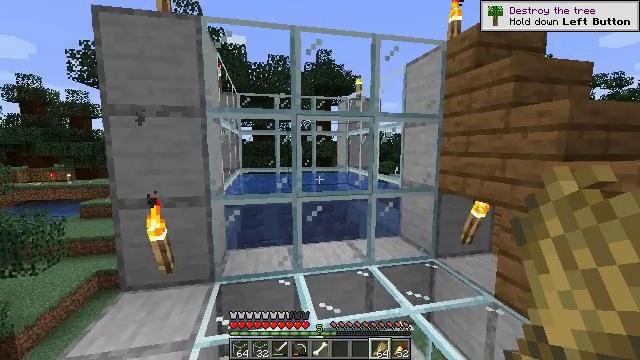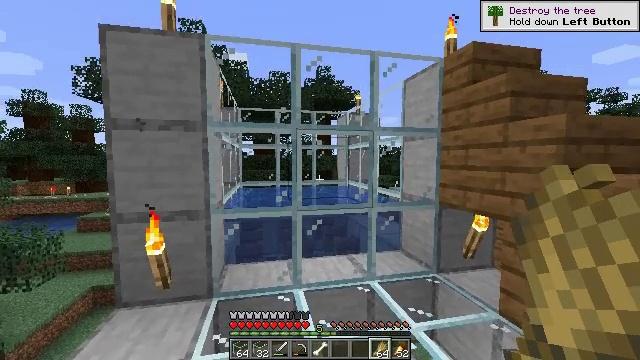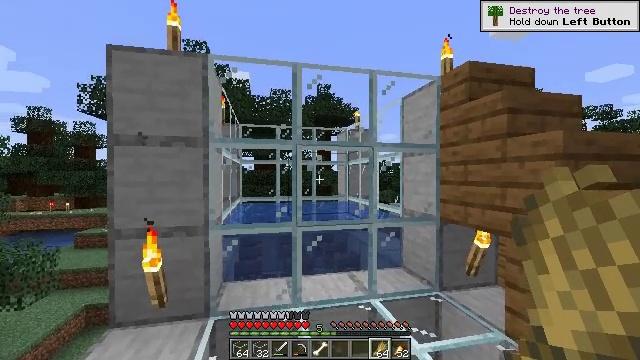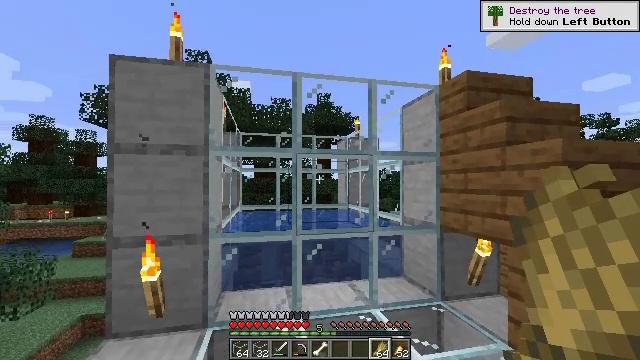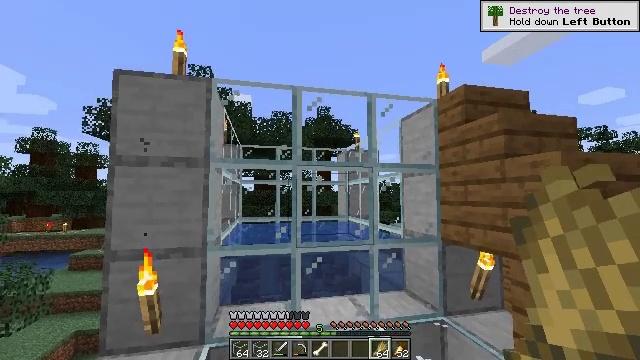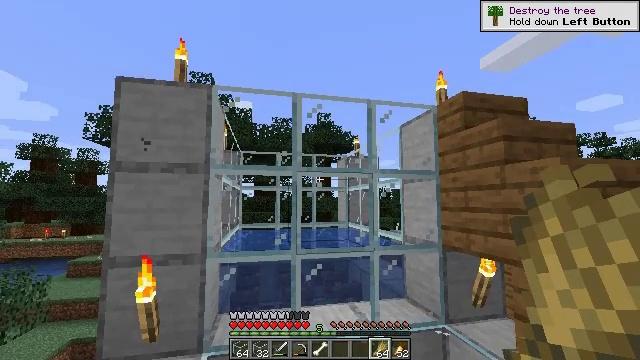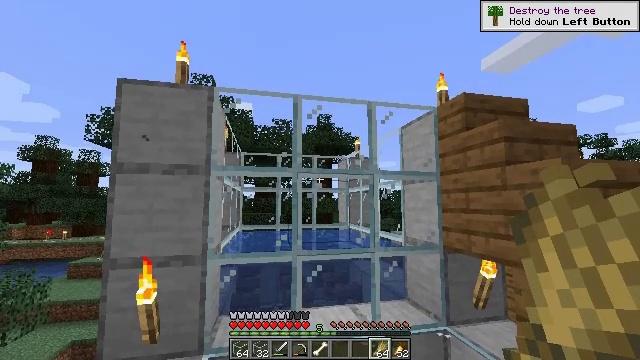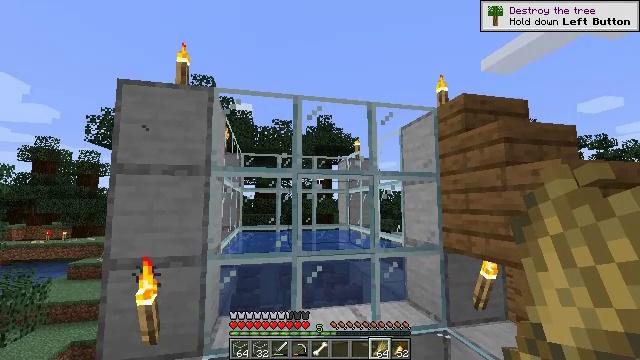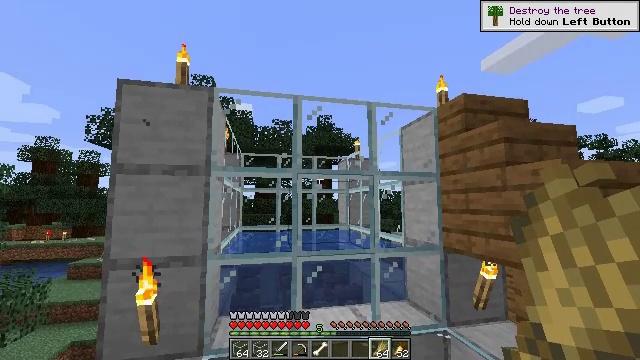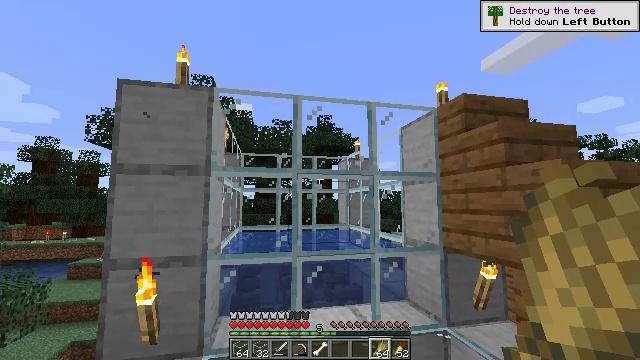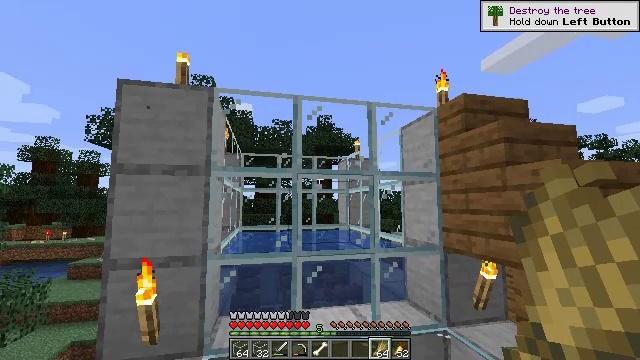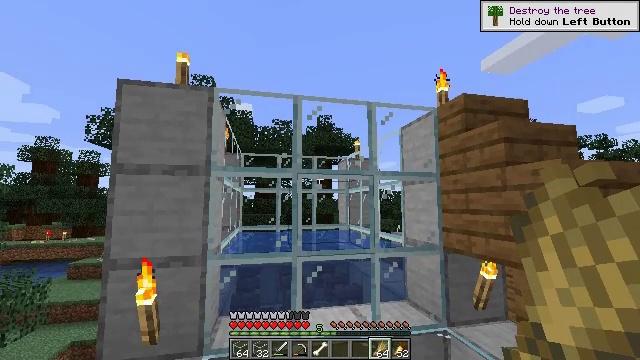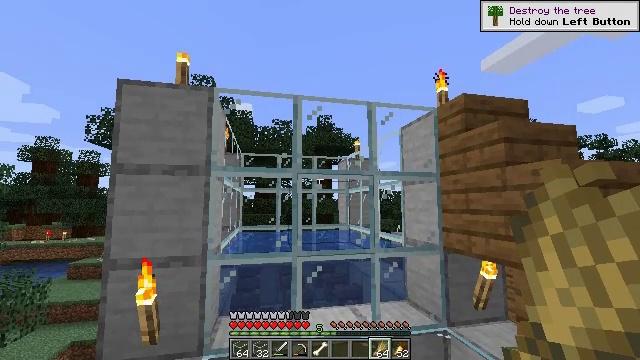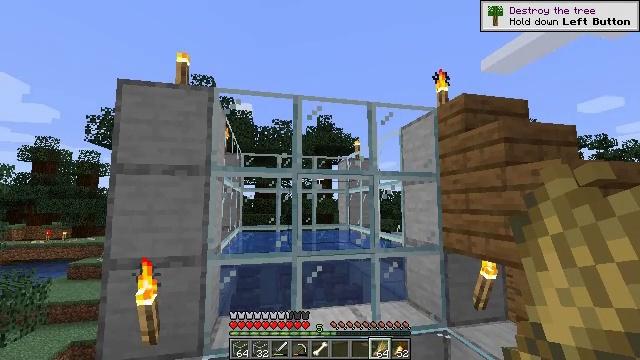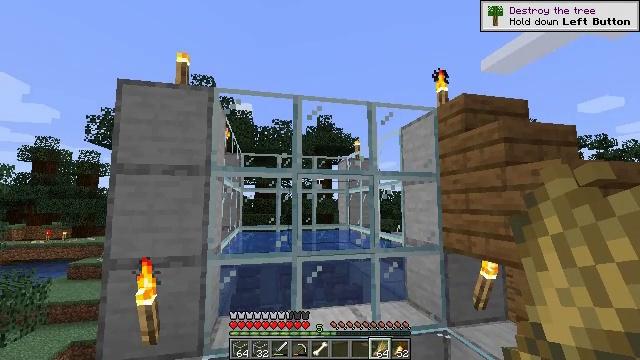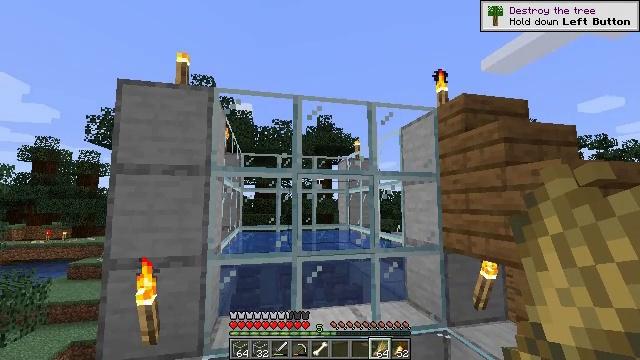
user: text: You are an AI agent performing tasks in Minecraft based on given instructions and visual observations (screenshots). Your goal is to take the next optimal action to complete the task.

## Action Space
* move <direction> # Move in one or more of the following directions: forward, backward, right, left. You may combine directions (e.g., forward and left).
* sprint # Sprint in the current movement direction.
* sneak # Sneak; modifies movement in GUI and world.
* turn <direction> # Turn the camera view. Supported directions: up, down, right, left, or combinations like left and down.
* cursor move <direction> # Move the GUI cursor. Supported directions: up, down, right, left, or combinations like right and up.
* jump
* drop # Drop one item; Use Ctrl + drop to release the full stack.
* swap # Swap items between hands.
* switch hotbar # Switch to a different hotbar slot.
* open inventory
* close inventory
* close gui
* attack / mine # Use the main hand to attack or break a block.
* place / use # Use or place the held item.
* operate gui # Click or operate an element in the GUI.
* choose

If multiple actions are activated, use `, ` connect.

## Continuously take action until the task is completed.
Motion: motion action
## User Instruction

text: Remove the spruce fence from the structure.
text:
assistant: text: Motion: turn up
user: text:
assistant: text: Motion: turn up
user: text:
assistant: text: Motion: turn up
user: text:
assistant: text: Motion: turn up
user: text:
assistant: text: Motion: turn up
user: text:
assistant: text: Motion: no_op
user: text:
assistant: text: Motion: no_op
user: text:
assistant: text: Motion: no_op
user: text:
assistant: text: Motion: no_op
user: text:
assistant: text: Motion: no_op
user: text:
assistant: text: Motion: no_op
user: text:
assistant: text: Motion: no_op
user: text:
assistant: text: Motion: no_op
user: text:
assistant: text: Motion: no_op
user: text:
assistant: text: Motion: no_op
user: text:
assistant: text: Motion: no_op
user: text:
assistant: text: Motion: no_op
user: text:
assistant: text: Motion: no_op
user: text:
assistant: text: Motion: no_op
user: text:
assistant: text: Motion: no_op
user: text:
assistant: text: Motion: no_op
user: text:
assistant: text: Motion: no_op
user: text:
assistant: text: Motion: no_op
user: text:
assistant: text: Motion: no_op
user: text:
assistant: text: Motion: no_op
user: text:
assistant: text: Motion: no_op
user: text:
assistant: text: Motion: no_op
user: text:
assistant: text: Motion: no_op
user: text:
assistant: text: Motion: no_op
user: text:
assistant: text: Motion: no_op